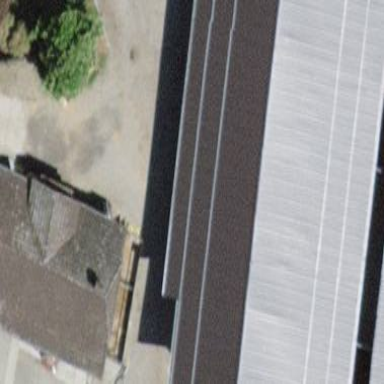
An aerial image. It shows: Barn.